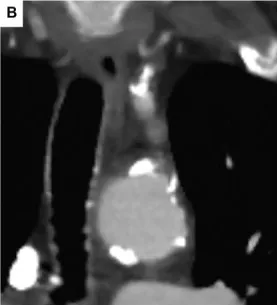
The mid portion of left subclavian artery close to origin of vertebral artery.
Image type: radiology (ct)